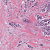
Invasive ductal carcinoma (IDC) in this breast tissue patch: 1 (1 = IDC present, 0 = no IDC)